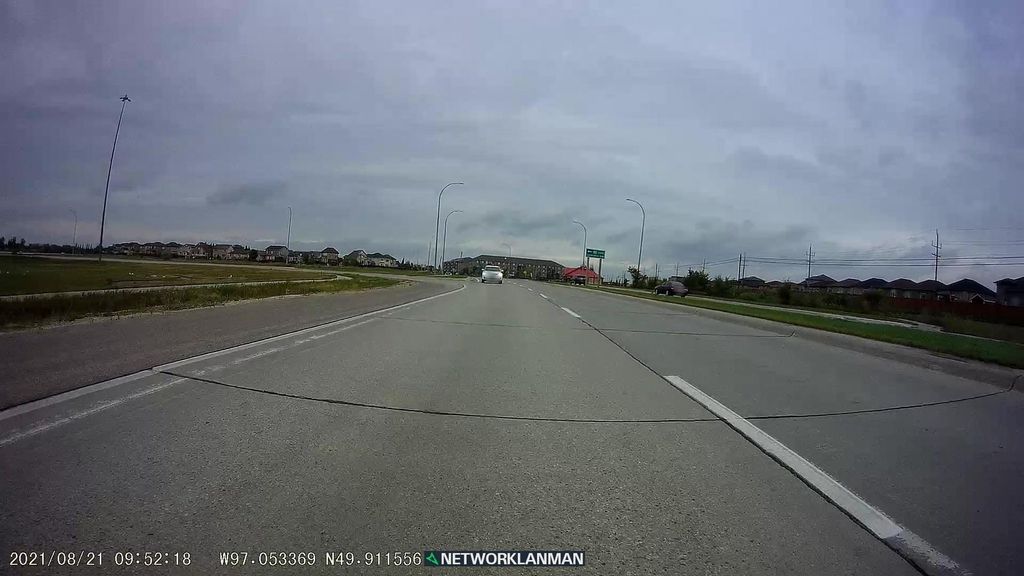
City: winnipeg